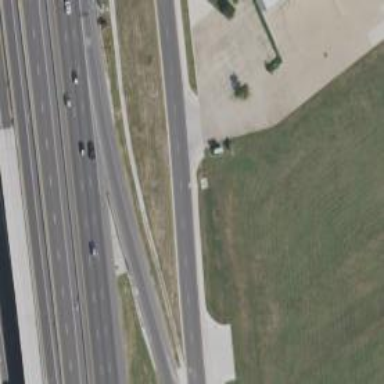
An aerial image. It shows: Secondary road with frontage road.